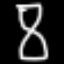
Label: hourglass